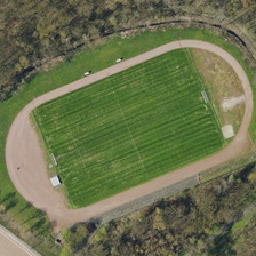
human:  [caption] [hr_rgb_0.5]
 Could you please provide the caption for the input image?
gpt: There are many lawns on the playground.

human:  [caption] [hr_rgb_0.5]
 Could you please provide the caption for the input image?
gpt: There are many lawn in the playground.

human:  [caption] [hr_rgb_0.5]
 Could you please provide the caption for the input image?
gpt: There are many lawns in the playground.

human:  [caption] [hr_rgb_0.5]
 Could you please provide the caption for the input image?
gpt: There is a lot of grass on the playground.

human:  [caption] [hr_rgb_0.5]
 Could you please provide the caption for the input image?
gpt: There is a lot of grass on the playground.